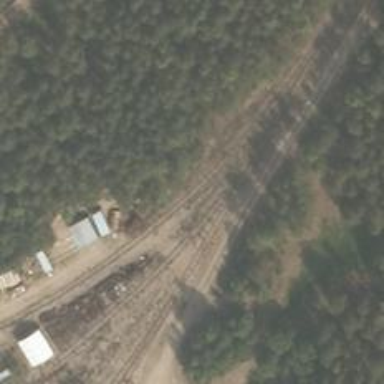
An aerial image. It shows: Rail spur service.